Interaction volume radius: 5 \u00c5
Interaction volume height: 20 \u00c5
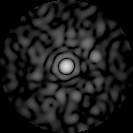
Disorder parameter: 0.8142